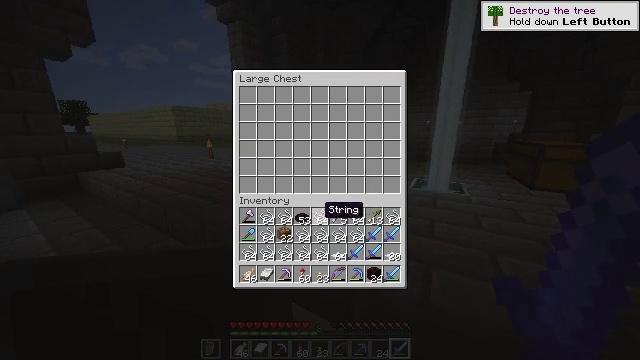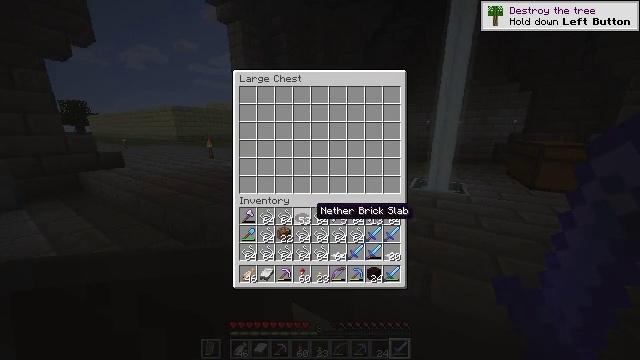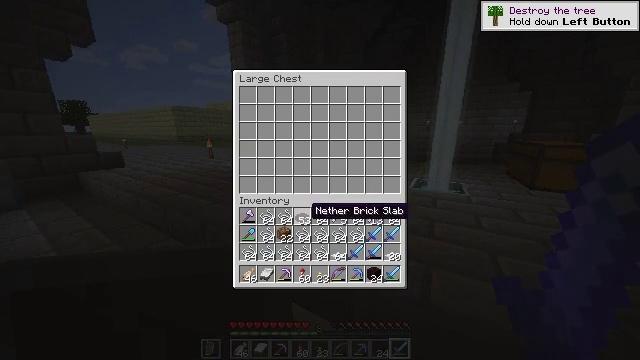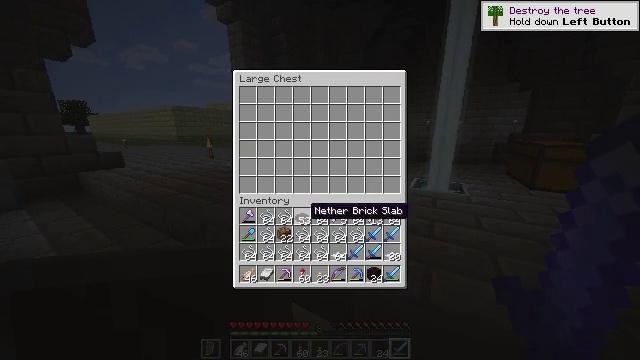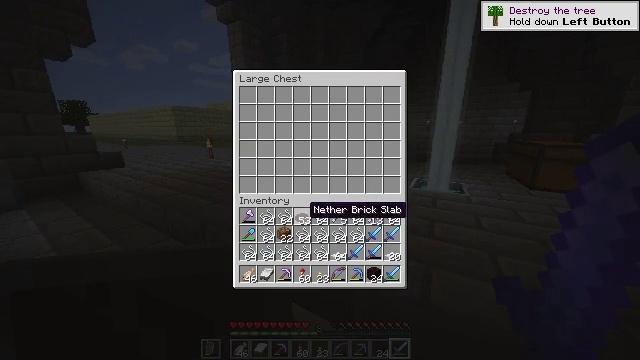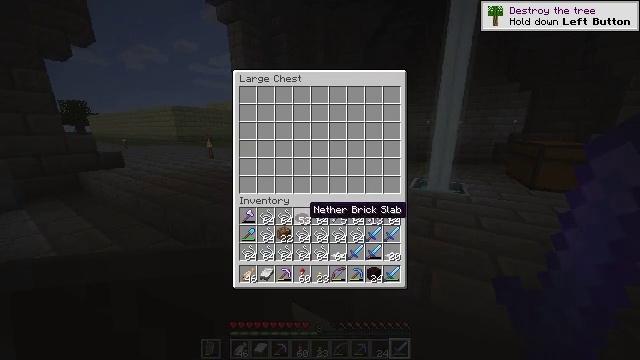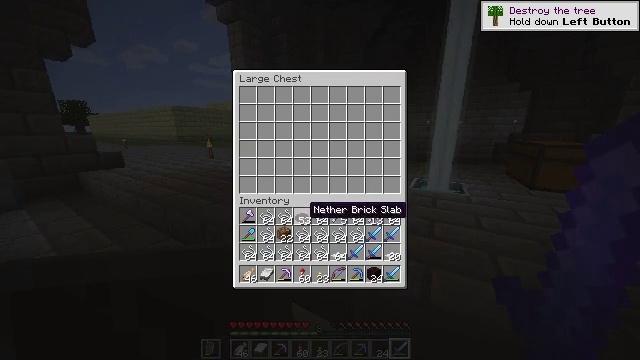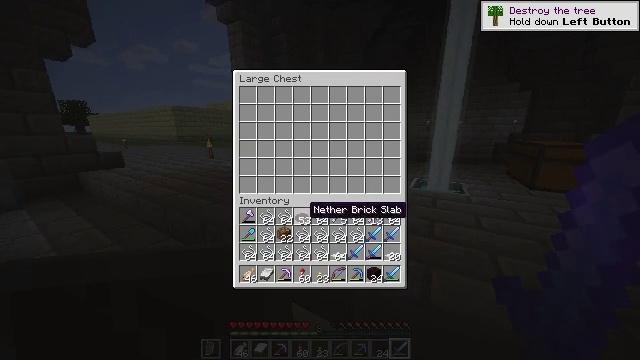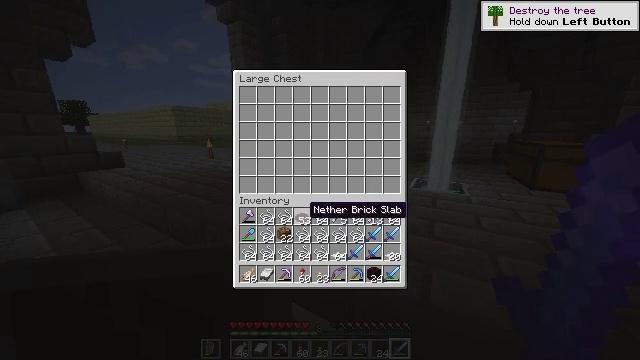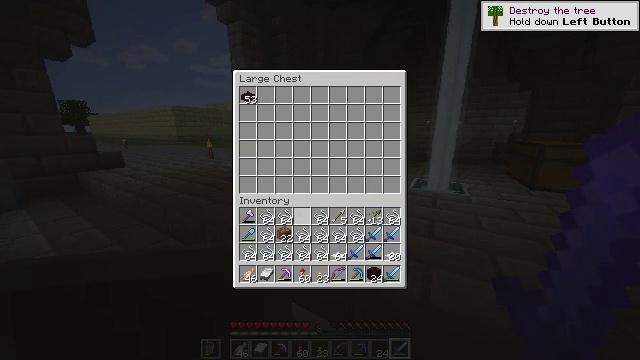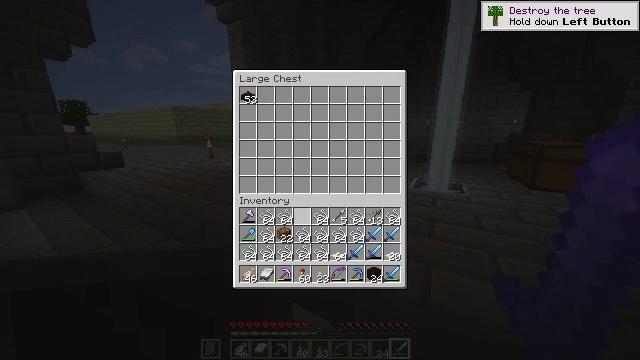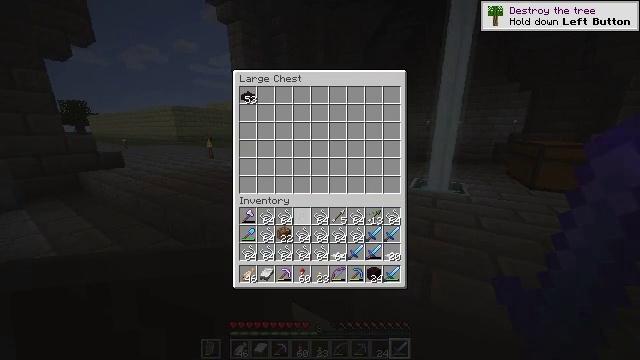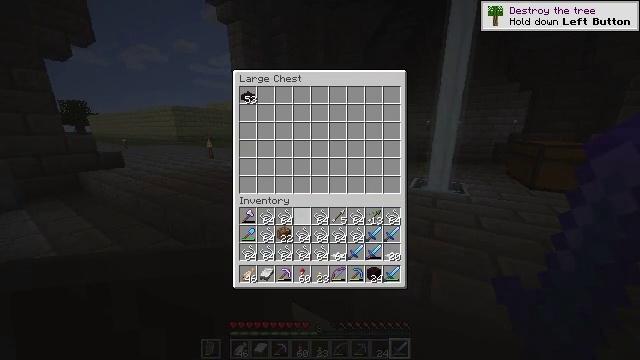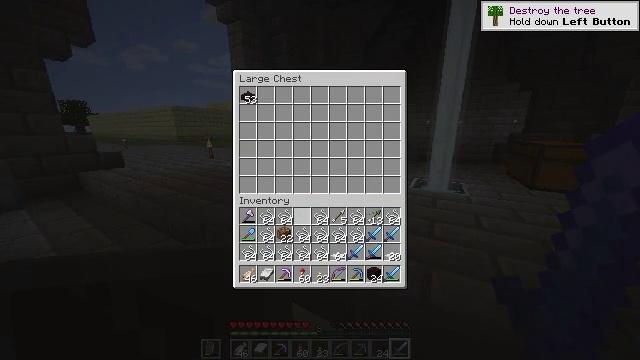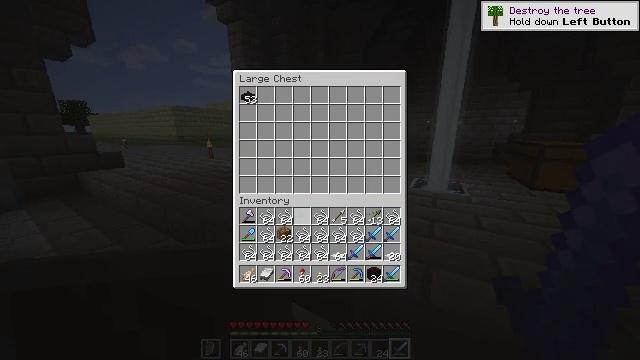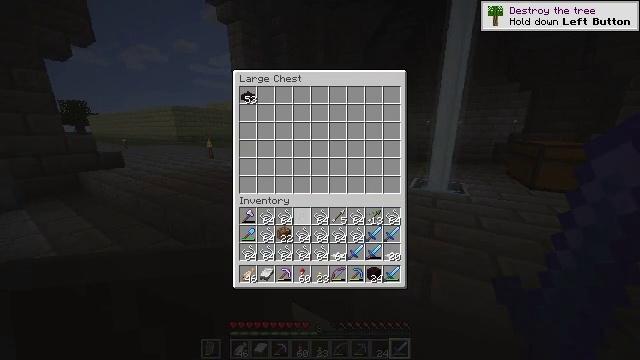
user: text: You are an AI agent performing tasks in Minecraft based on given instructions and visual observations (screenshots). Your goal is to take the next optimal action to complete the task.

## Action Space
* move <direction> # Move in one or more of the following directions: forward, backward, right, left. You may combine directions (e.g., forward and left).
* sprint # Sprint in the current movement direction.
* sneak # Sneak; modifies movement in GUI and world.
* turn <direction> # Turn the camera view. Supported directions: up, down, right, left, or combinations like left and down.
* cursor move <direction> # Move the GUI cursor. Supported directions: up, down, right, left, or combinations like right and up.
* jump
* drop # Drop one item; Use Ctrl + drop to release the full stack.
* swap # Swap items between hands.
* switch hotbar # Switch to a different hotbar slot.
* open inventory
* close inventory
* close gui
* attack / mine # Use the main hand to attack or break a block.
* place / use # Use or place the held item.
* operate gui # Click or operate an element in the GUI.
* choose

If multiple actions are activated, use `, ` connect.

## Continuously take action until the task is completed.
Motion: motion action
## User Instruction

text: Drop a white carpet.
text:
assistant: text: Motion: sneak, cursor move left
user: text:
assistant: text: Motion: sneak
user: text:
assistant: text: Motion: sneak
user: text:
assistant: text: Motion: sneak
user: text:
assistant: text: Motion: sneak
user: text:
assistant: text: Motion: sneak
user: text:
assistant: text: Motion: sneak
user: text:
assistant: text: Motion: sneak
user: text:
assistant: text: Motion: sneak, choose
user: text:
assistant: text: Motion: sneak, choose
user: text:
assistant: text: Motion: sneak
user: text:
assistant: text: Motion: sneak
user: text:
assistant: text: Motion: sneak
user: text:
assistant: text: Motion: sneak
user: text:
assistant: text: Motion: sneak
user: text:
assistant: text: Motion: sneak, cursor move right
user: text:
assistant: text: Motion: sneak, cursor move right
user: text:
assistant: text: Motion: sneak, cursor move right and down
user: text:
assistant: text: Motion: sneak, cursor move right and down
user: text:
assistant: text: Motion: sneak, cursor move down
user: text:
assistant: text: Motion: sneak
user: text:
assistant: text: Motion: sneak
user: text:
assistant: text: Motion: sneak
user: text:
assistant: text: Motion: sneak
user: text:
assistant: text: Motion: sneak
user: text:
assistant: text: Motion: sneak
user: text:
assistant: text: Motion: sneak, choose
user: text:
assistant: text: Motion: sneak, choose
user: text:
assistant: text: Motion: sneak
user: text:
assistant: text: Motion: sneak